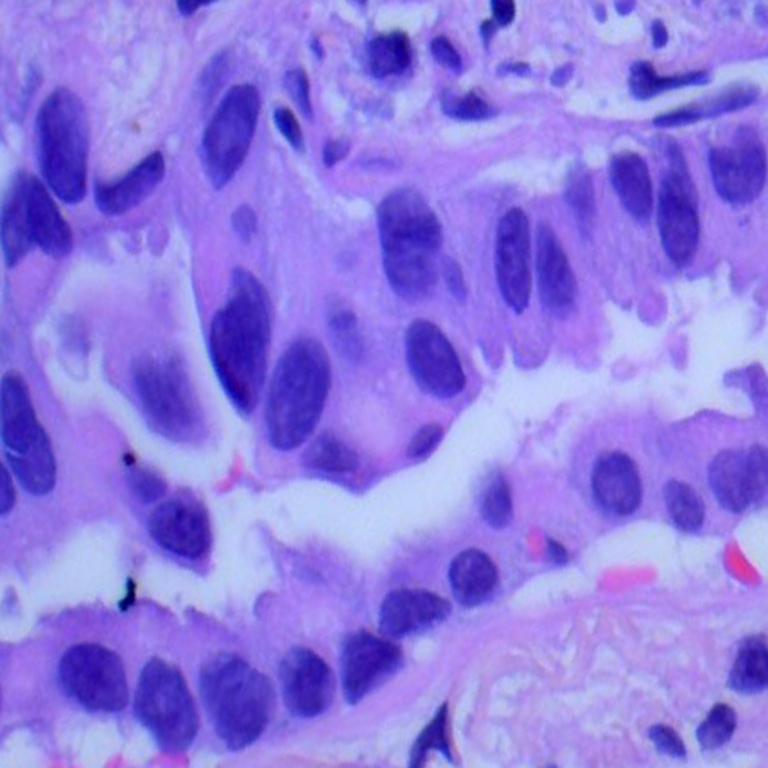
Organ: lung
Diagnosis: adenocarcinomas